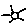
Label: sun